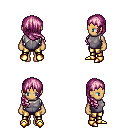
a pixel art fantasy rpg character, female body template, human, tanned skin, steel chest armor, gold greaves, pink right-swept hairstyle, gold boots, four views (front, back, left, right), 2x2 character sprite sheet, small pixel art, hard edges, no anti-aliasing